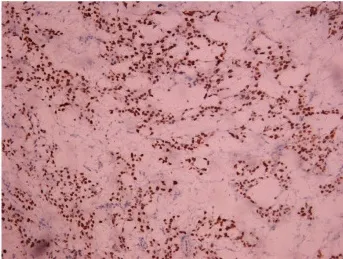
Light microscopic appearance and immunohistochemical staining of YST originating from the broad ligament. Yolk sac tumor. 10 x 40). Yolk sac tumor. 10 x 40). SALL4.
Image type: pathology (immunostaining)